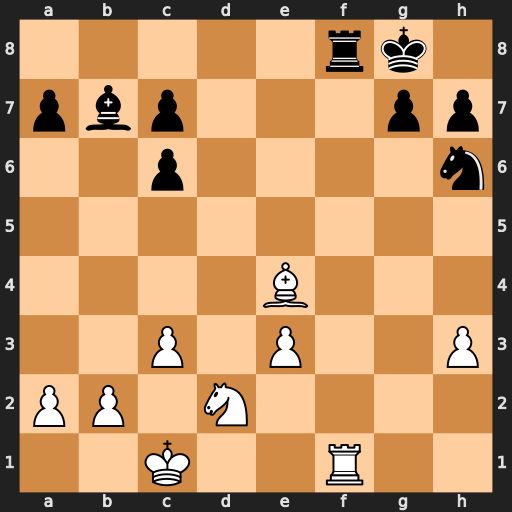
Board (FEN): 5rk1/pbp3pp/2p4n/8/4B3/2P1P2P/PP1N4/2K2R2
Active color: w
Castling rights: -
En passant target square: -
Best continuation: Bxh7+ Kxh7 Rxf8